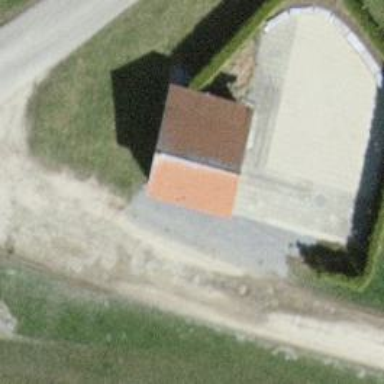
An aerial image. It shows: Observatory.